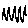
Label: zigzag